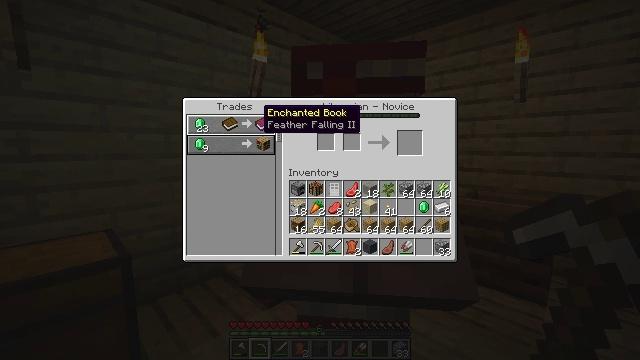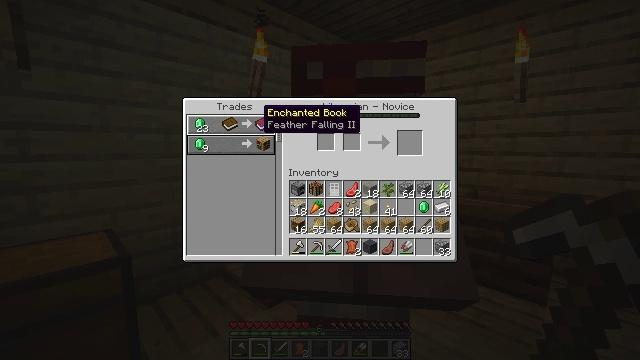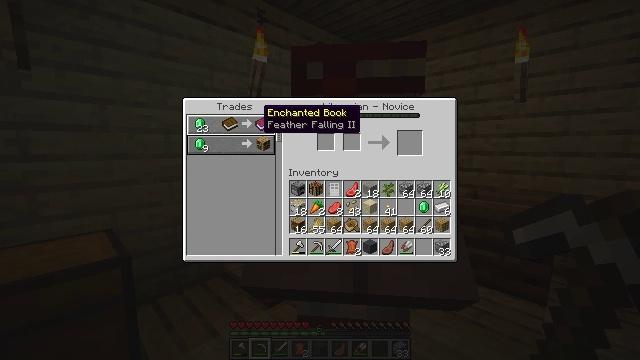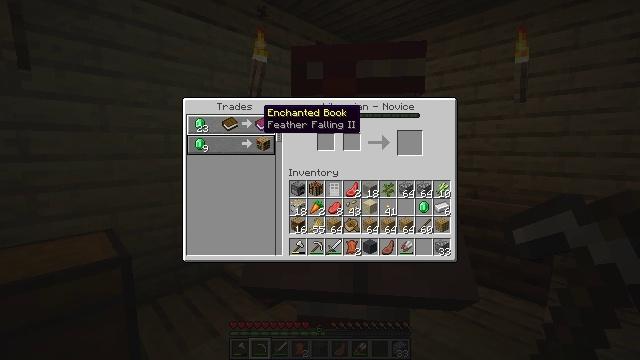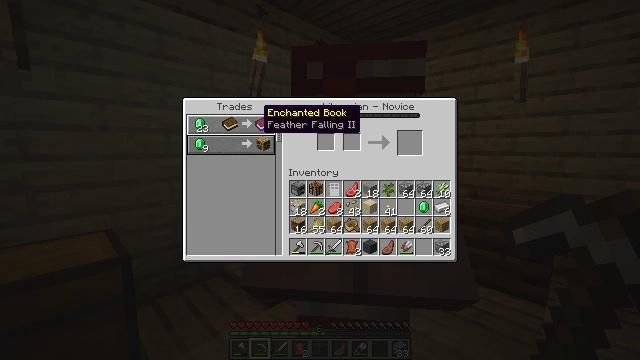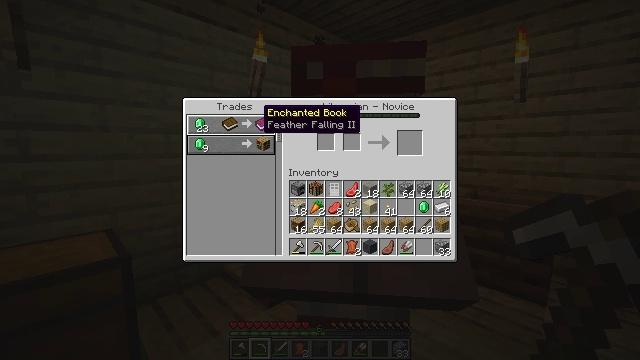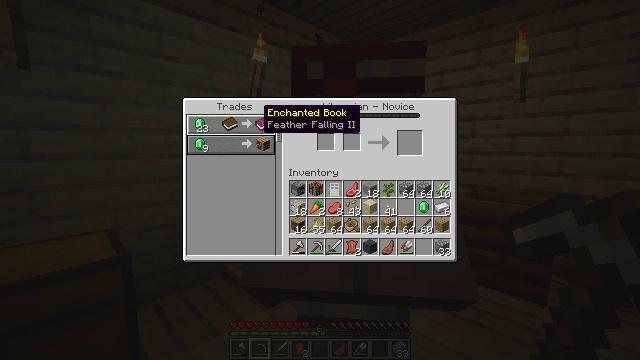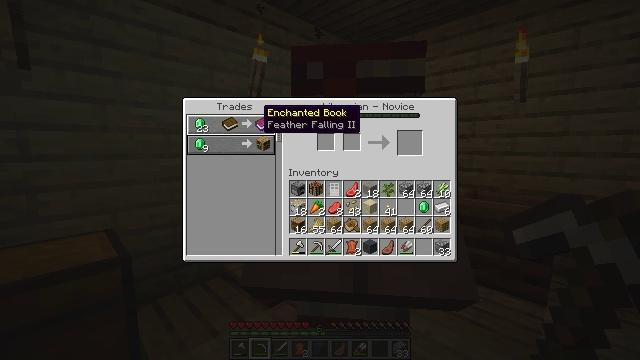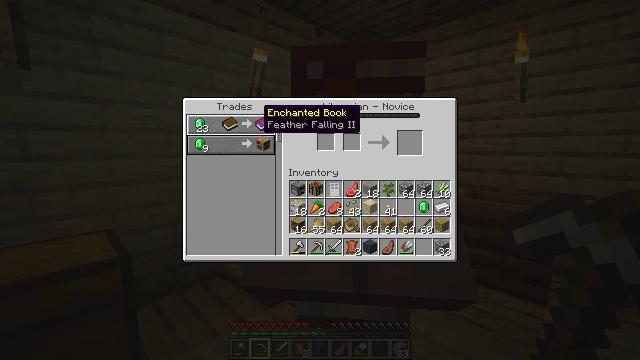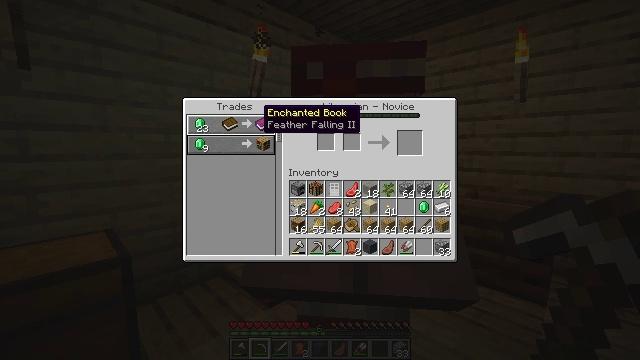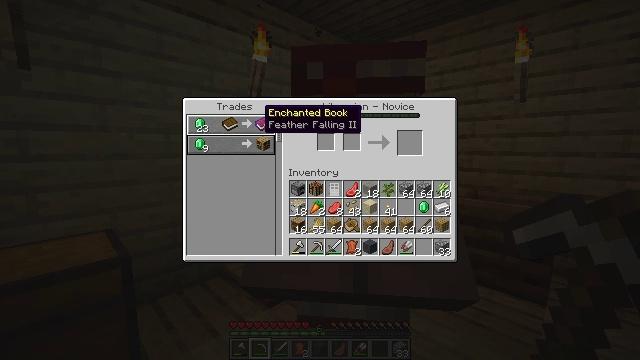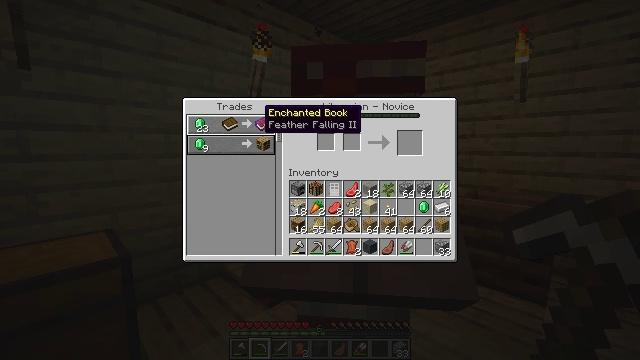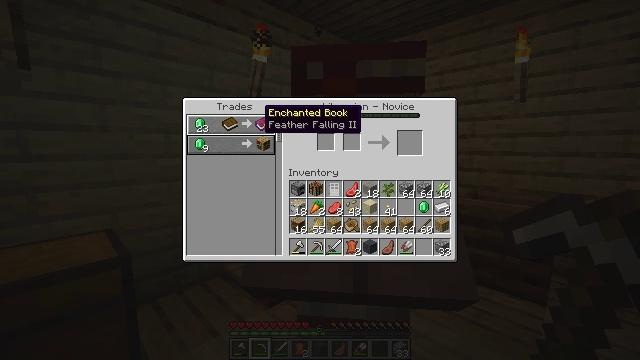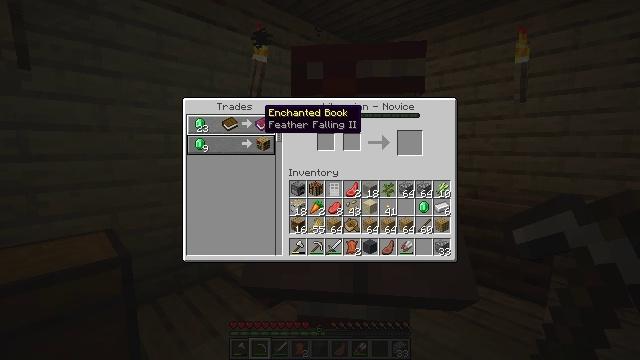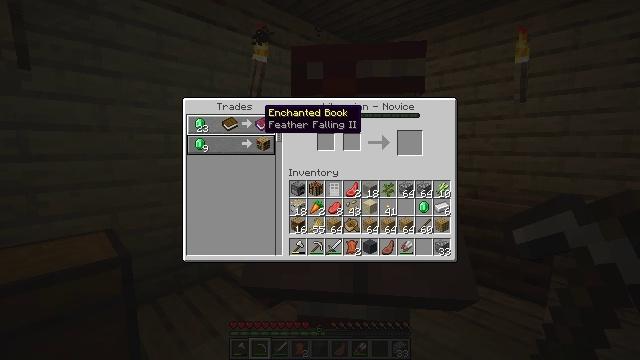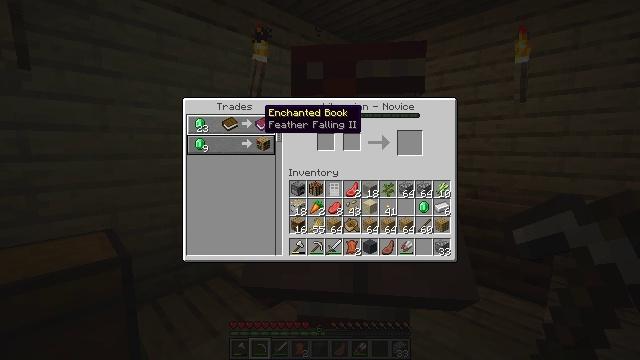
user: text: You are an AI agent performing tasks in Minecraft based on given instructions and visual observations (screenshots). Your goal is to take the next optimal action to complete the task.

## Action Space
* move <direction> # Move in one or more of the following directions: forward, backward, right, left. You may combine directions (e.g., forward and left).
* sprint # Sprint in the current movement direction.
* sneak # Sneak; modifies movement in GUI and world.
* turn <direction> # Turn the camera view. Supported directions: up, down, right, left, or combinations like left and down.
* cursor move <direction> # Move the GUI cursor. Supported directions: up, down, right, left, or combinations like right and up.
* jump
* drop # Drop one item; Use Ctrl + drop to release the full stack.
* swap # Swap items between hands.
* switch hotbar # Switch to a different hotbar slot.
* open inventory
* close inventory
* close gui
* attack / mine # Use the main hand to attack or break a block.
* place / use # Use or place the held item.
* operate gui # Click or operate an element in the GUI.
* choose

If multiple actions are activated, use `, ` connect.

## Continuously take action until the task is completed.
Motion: motion action
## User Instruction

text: Craft sugar in the crafting grid.
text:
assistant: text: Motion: no_op
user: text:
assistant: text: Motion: no_op
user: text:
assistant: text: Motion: no_op
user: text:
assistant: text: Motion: no_op
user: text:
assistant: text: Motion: no_op
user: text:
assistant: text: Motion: no_op
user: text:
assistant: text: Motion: no_op
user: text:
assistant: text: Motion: no_op
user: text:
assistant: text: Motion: no_op
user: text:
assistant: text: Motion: no_op
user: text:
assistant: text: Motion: no_op
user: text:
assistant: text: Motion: no_op
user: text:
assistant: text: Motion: no_op
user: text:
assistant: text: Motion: no_op
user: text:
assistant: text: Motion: no_op
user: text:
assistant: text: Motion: no_op
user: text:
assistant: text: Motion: no_op
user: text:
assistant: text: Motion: no_op
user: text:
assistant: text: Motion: close inventory
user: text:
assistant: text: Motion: close inventory
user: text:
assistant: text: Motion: no_op
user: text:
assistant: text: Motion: no_op
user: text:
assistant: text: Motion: turn left and down
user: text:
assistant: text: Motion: turn left and down
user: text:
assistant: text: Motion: turn left and down
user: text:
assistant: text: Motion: turn left and down
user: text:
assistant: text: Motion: turn left and down
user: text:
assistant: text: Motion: move forward, turn left
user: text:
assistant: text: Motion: move forward, turn left
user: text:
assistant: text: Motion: move forward, turn left